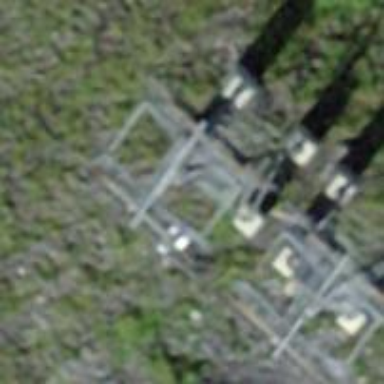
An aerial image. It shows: Pylon used for aerialway.